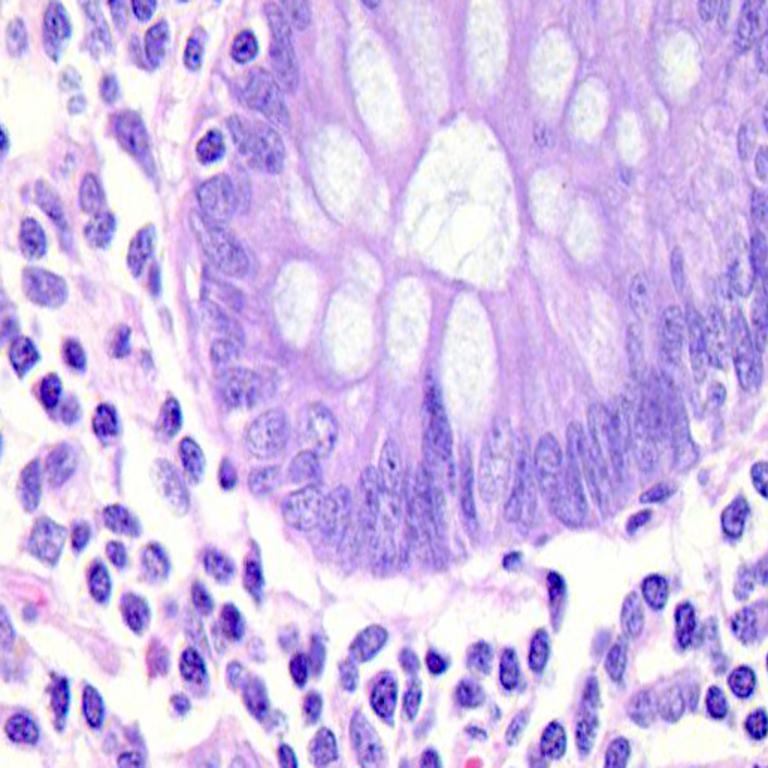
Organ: colon
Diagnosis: benign